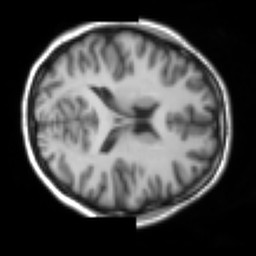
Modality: T1w
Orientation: axial